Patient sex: F
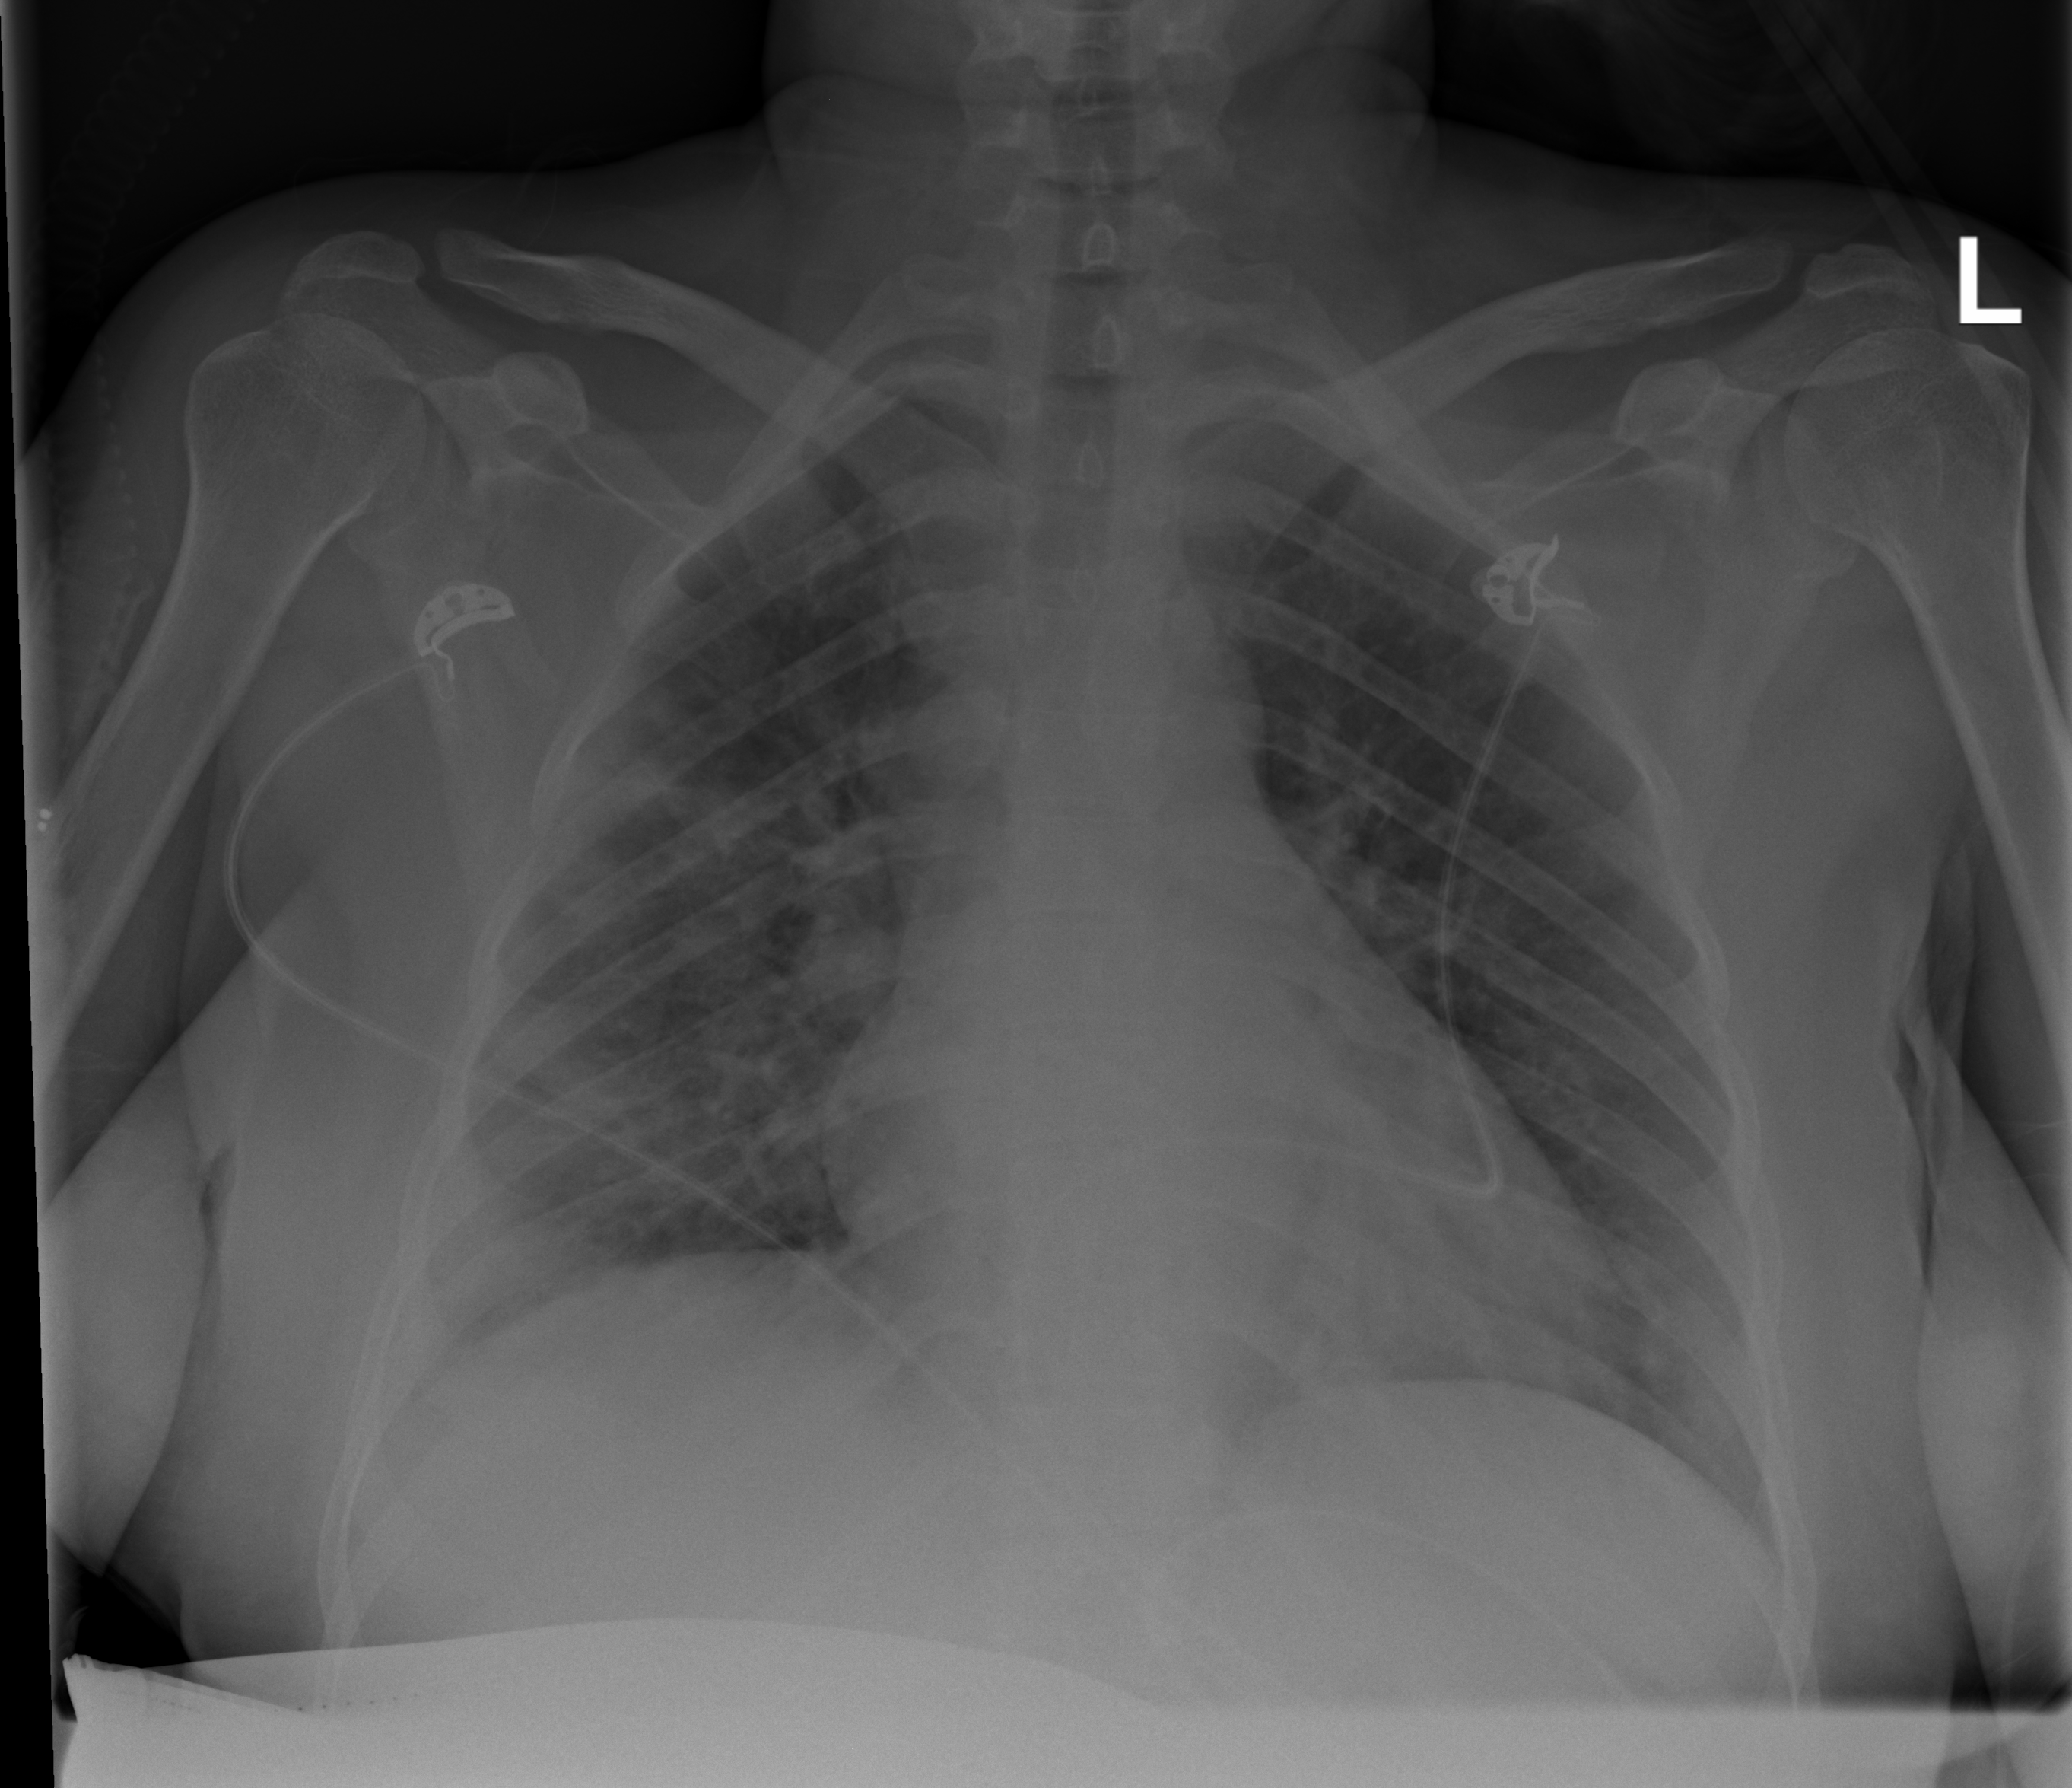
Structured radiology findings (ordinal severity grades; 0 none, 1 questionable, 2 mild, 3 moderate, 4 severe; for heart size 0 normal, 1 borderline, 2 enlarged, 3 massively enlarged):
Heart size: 1
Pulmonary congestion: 2
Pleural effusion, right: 0
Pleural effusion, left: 0
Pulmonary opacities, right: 3
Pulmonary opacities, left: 2
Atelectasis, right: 0
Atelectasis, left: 0